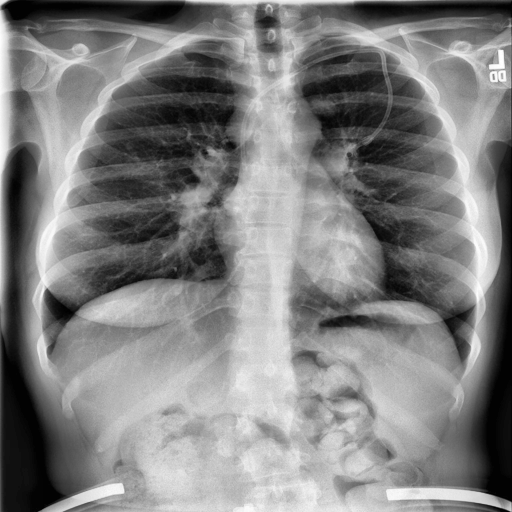
Finding: NORMAL